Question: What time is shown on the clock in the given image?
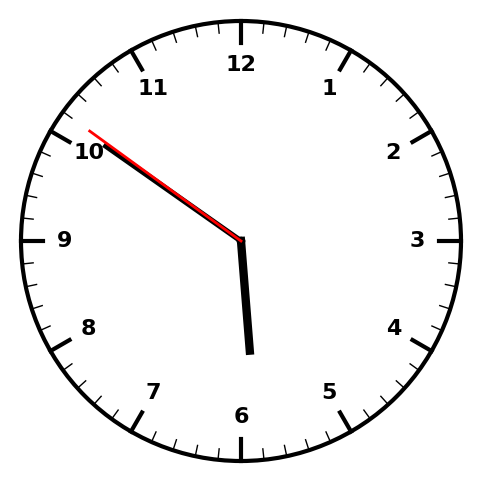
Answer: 05:50:51